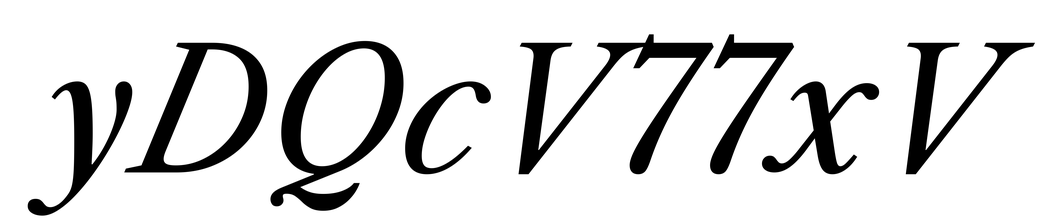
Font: LibreCaslonText-Italic_Italic